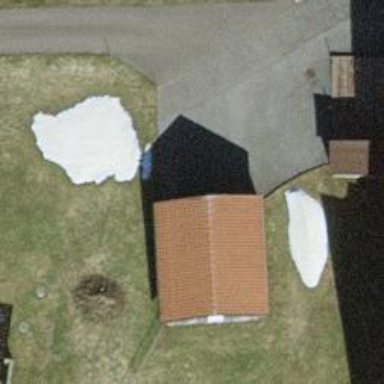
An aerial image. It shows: Driveway.